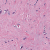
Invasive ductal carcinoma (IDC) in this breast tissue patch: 1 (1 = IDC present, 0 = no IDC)